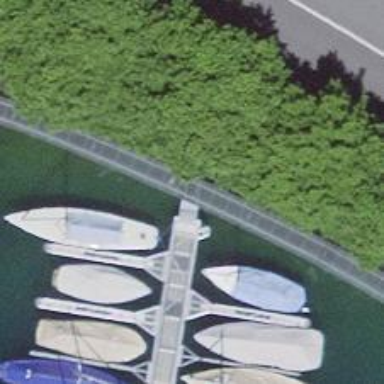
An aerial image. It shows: Man-made pier.